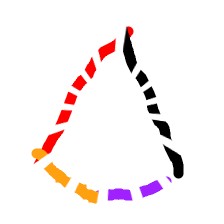
Shape: kite